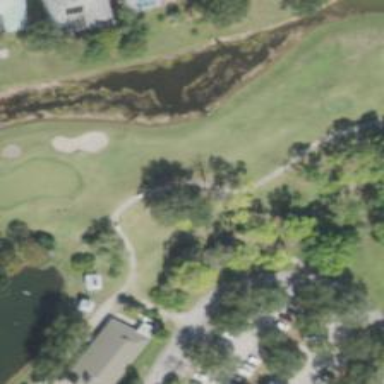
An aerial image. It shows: Path designated for golf carts.